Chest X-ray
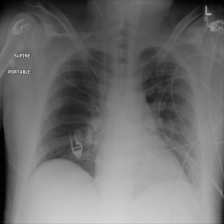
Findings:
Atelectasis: negative
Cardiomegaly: negative
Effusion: negative
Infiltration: negative
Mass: negative
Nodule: negative
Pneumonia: negative
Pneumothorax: negative
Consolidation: negative
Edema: negative
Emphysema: negative
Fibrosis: negative
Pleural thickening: negative
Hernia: negative